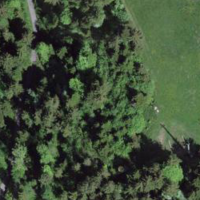
EUNIS habitat code: 43
Species observed at this site:
Aruncus dioicus